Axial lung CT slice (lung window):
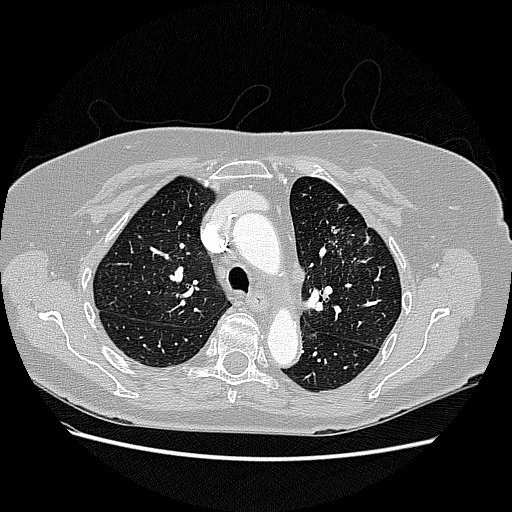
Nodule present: no